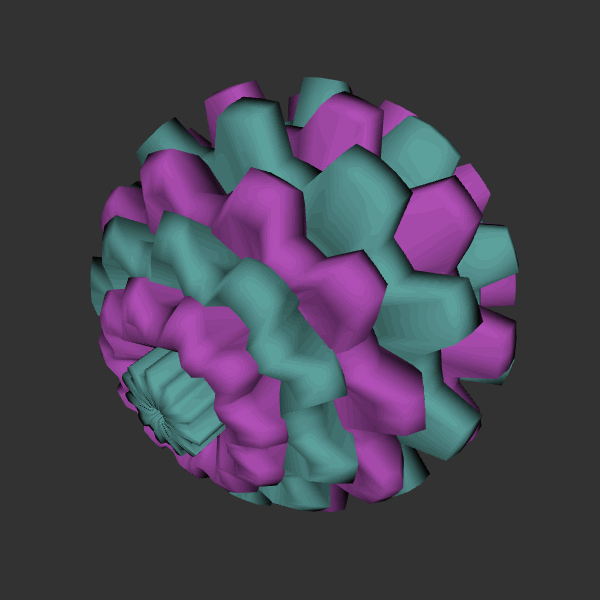
Background: dark